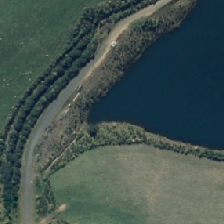
Land cover: lake_pond